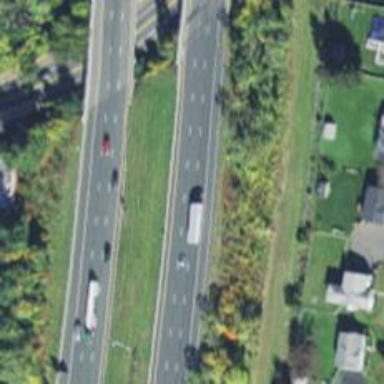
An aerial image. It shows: Asphalt motorway.